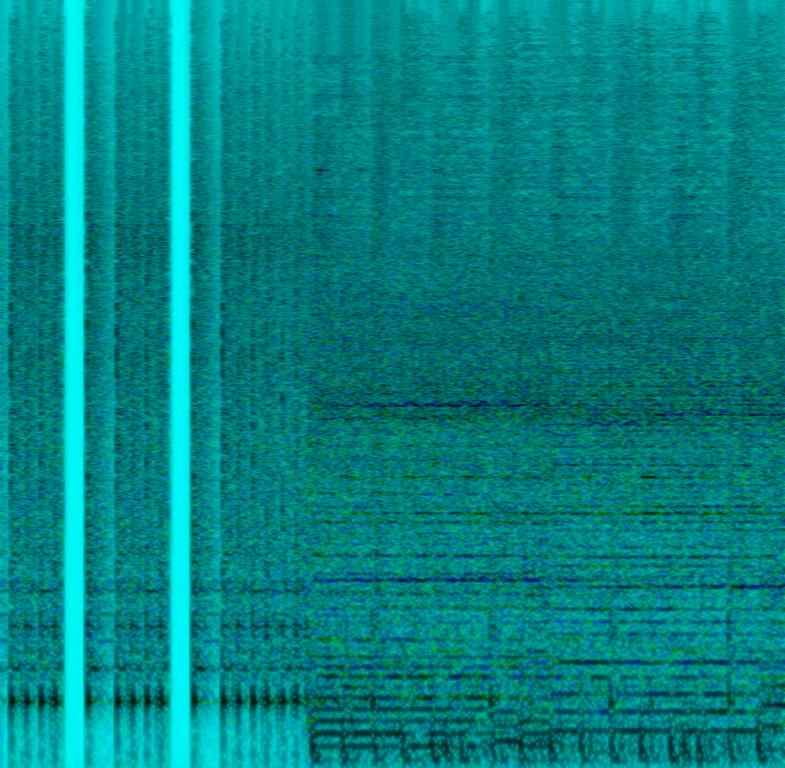
This is the nightcore version of a rock music piece. There is a distorted electric guitar sound playing the main melody and a bass guitar in the background. The rhythm consists of a slightly fast-paced and hard-hitting rock acoustic drum beat. The atmosphere is rebellious. This piece could be used in the soundtrack of an anime.